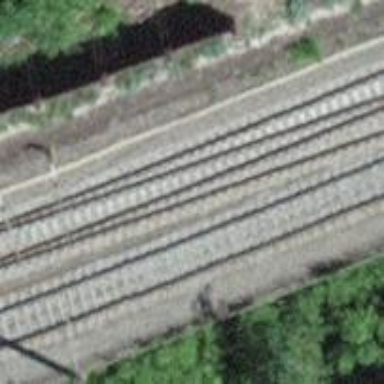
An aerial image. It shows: Single-track railway with electrified contact lines.